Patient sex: F
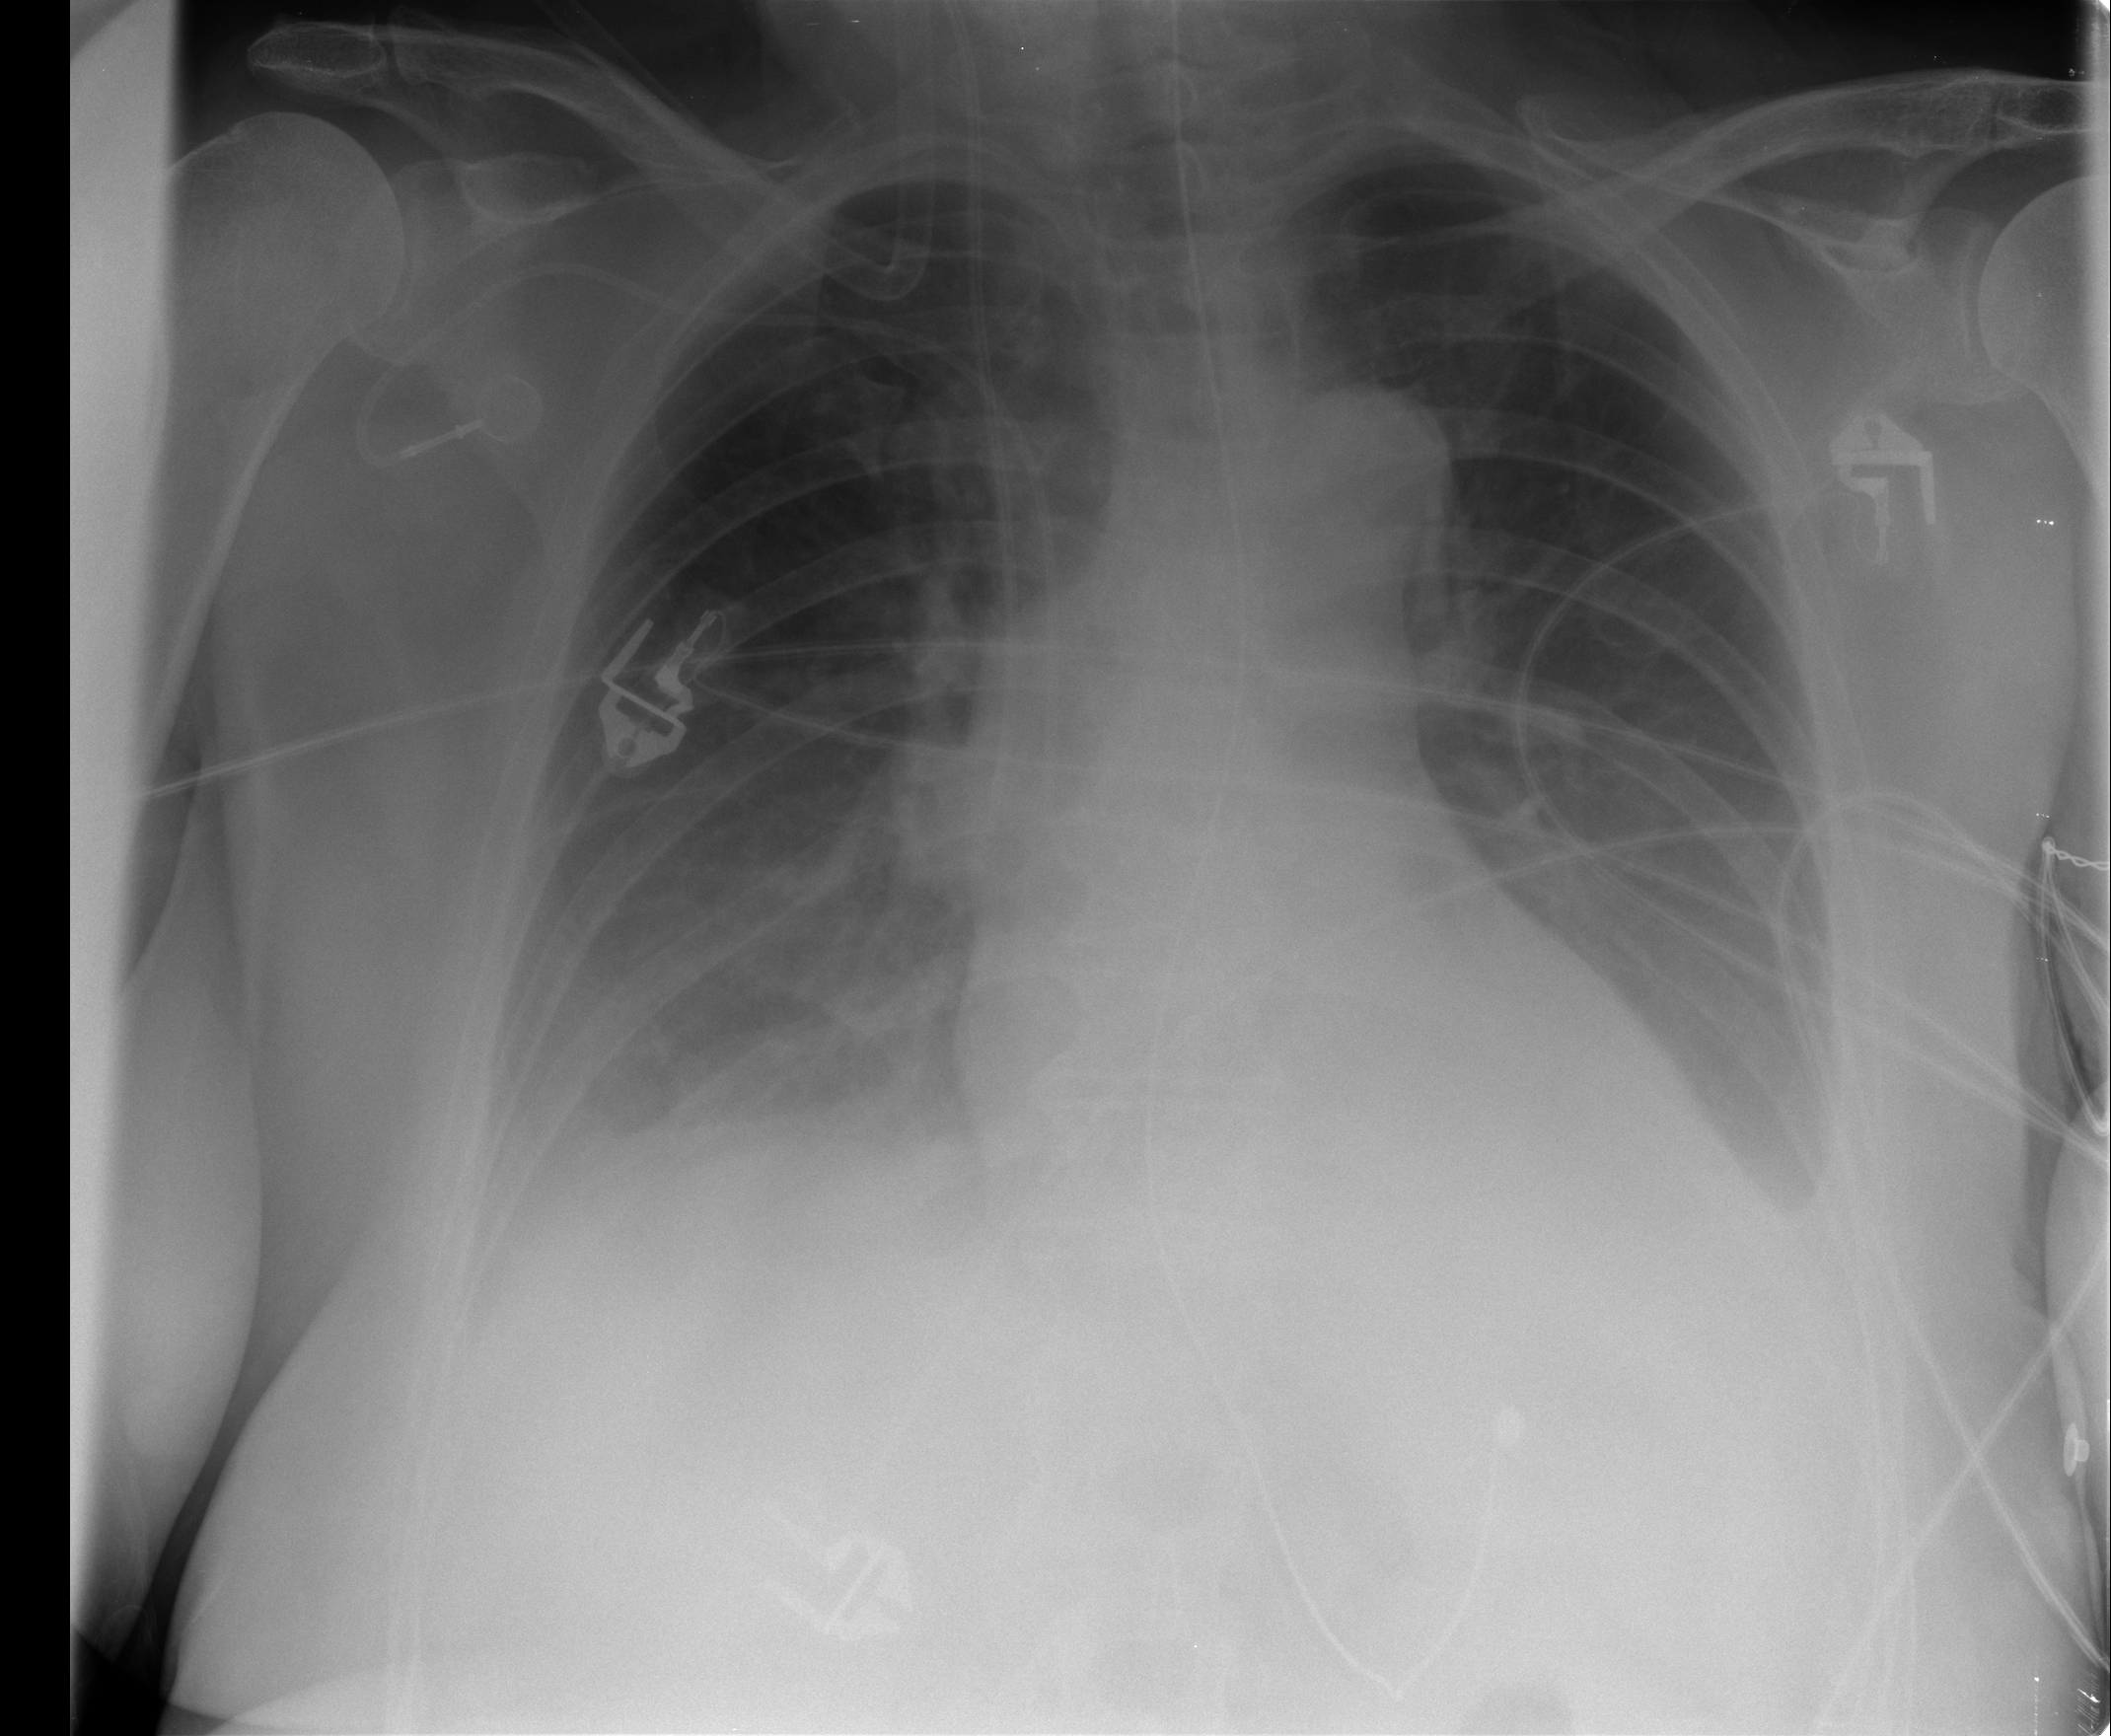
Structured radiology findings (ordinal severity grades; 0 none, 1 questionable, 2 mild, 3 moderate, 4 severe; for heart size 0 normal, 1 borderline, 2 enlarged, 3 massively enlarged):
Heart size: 0
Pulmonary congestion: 0
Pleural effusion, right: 2
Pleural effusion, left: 2
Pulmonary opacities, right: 0
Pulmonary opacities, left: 0
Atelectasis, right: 2
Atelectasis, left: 1